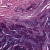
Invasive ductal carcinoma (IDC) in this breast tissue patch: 1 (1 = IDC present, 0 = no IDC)